Question: I'm currently developing an automate system which require ExtendedWebBrowser control. I have found many sample code that using ExtendedWebBrowser. But now i want to develop it by myself. I don't know how to add in ExtendedWebBrowser control as the picture below. Anyone know about it?

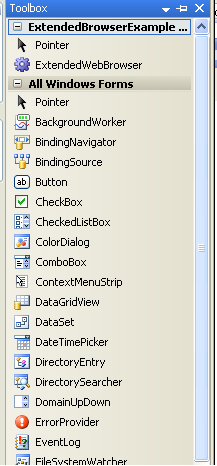
Answer: Right click on the toolbox and select choose items menu, and select the assembly you want to add from the browsing dialog. You can create custom tabs also.